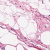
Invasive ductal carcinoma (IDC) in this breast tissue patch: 0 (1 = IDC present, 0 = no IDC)